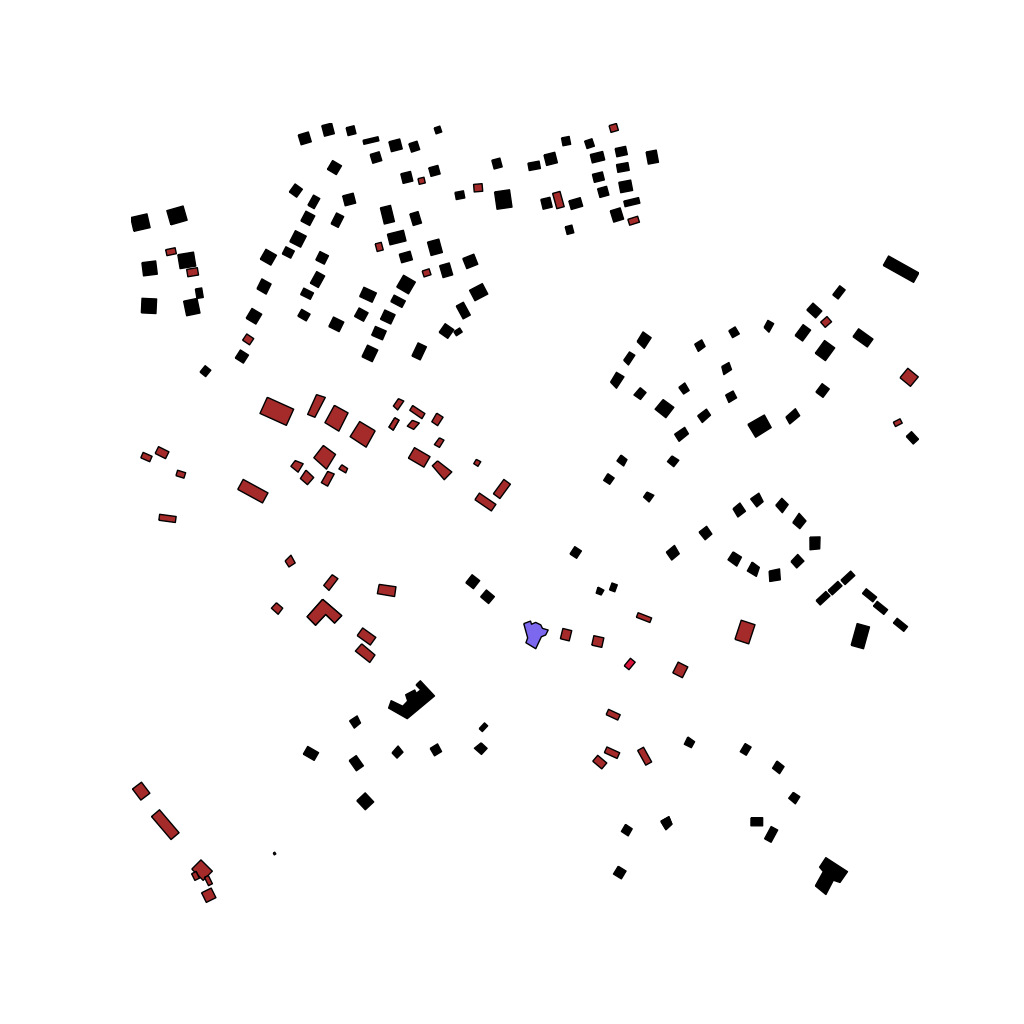
Tags: overhead vector_map, recreation, residential, individual_rise, low_rise, density_1, Building, Church, Facility, Resto, 1.0 km²